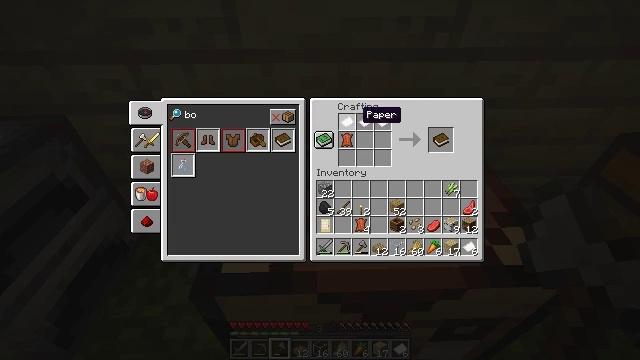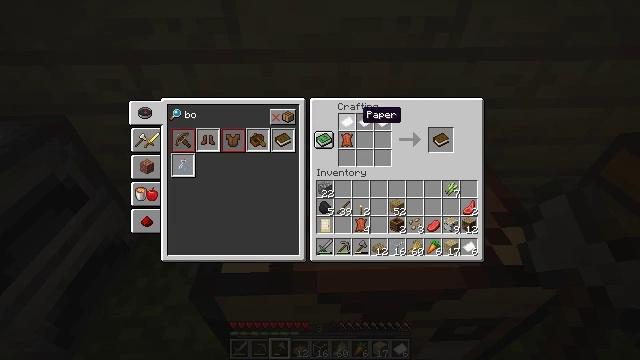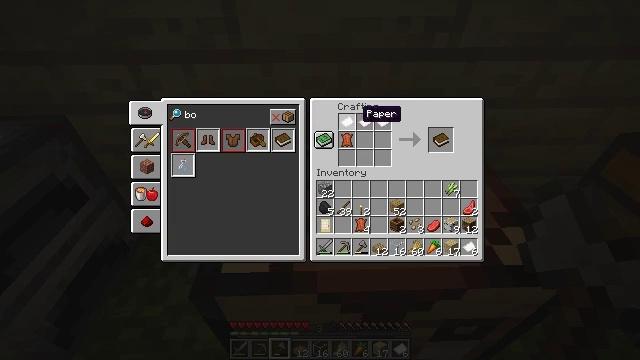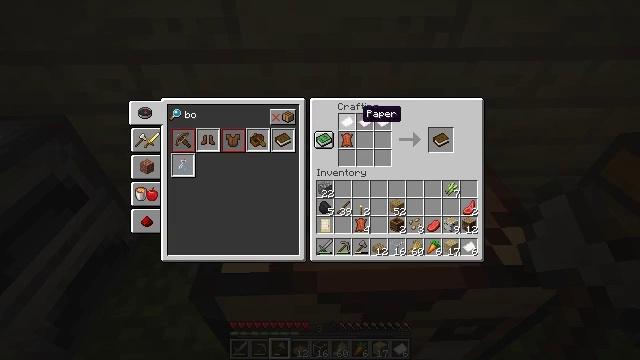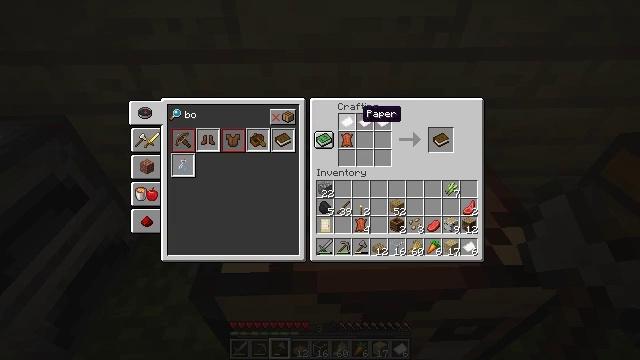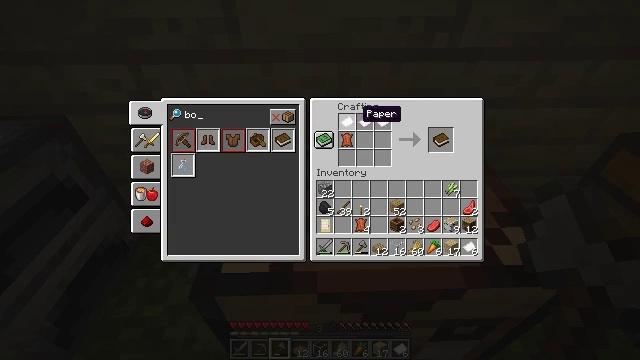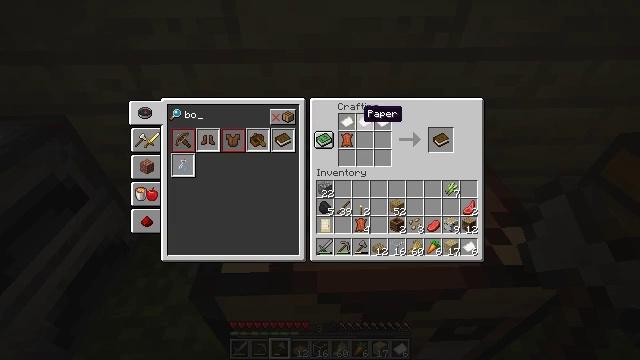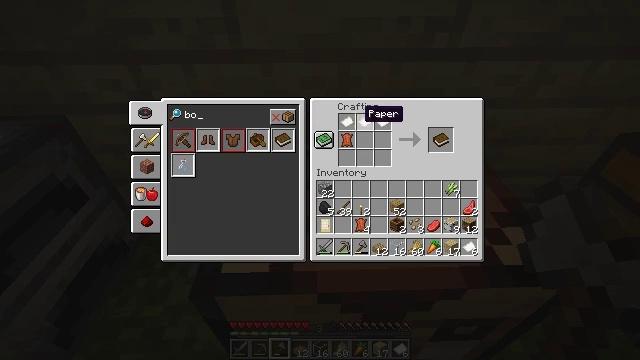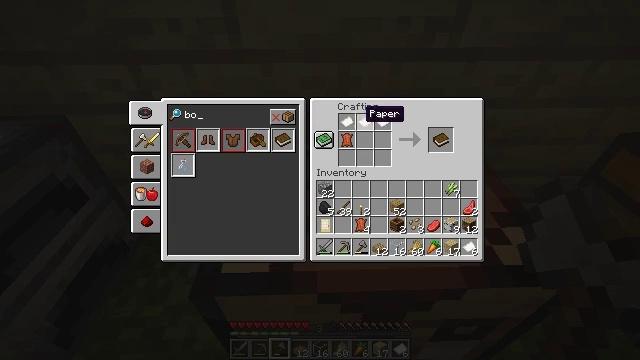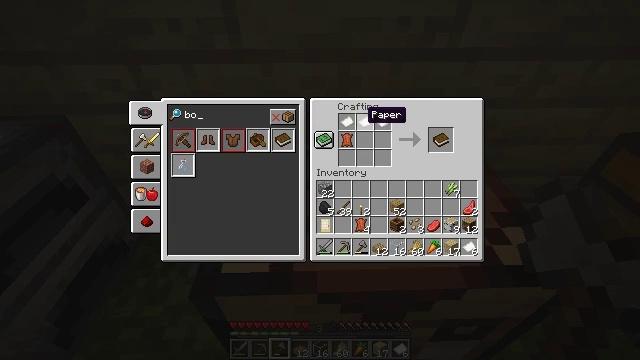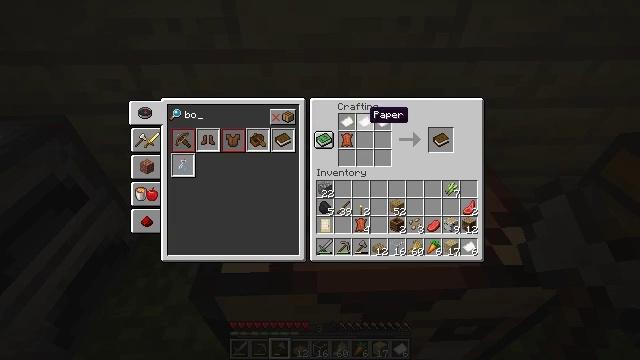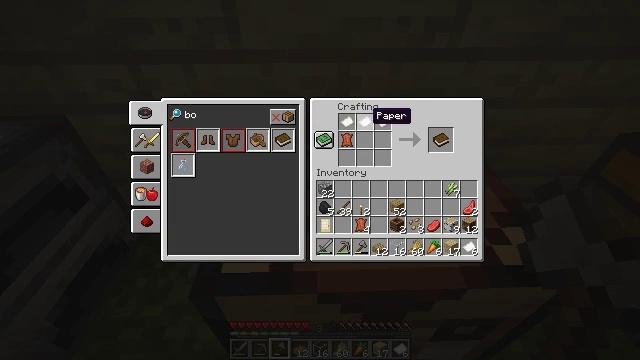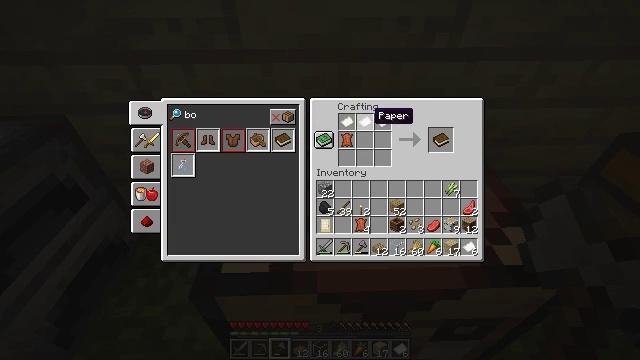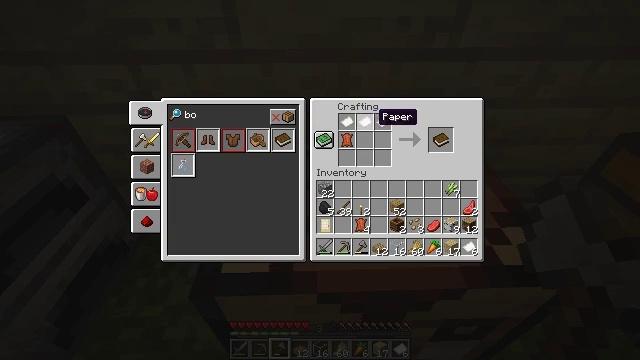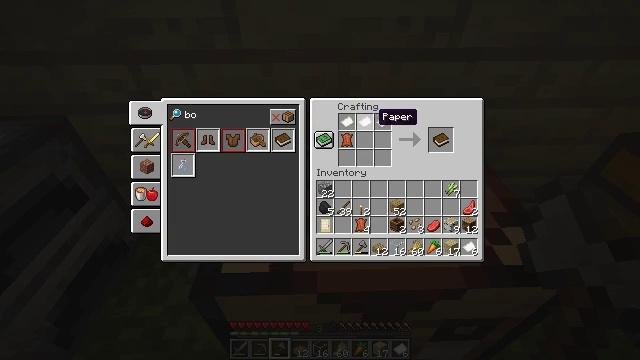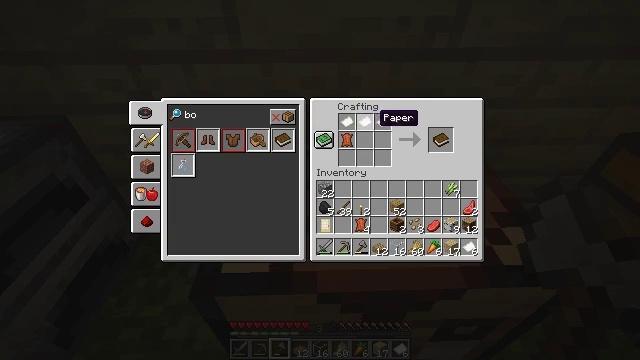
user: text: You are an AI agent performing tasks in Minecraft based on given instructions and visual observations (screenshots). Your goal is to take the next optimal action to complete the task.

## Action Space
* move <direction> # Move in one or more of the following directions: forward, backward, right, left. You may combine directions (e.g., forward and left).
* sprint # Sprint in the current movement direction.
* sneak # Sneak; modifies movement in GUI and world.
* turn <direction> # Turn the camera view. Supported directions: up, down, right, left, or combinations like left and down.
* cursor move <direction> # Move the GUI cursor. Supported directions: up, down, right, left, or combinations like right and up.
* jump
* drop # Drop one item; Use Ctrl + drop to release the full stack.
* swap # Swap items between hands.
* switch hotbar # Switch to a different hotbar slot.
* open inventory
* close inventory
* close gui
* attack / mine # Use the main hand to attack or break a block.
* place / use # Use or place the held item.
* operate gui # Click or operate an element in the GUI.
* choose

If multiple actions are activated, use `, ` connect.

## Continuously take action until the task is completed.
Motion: motion action
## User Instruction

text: Make a book by crafting it with paper and leather.
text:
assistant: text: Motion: no_op
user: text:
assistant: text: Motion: no_op
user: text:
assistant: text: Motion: no_op
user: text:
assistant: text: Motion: no_op
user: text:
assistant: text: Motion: no_op
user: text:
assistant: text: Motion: no_op
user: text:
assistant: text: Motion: no_op
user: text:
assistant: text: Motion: no_op
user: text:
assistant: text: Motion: no_op
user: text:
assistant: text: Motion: no_op
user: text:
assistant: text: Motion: no_op
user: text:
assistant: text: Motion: no_op
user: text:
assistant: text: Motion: no_op
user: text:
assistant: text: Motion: no_op
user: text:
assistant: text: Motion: no_op
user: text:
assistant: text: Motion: no_op
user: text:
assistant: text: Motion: no_op
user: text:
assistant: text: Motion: no_op
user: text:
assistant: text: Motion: no_op
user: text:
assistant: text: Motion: no_op
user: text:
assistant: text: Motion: no_op
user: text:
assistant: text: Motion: no_op
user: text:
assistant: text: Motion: no_op
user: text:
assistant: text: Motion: no_op
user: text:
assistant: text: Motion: no_op
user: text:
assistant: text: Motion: no_op
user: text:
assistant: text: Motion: no_op
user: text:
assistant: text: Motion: no_op
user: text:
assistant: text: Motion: no_op
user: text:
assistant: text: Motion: no_op